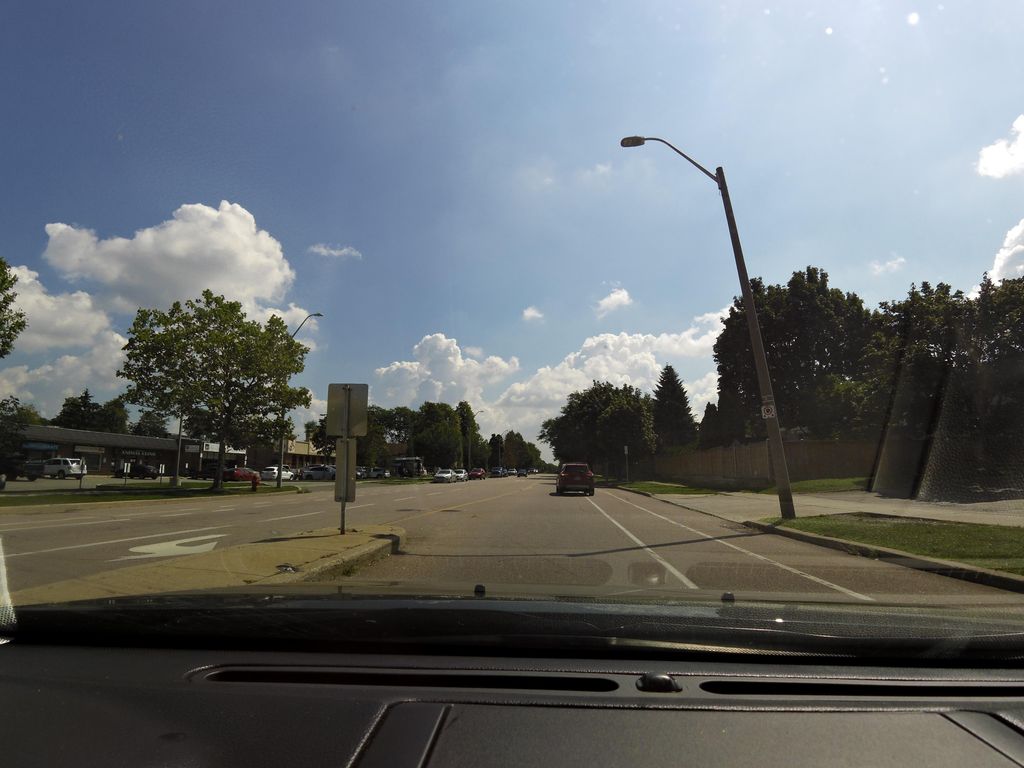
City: hamilton